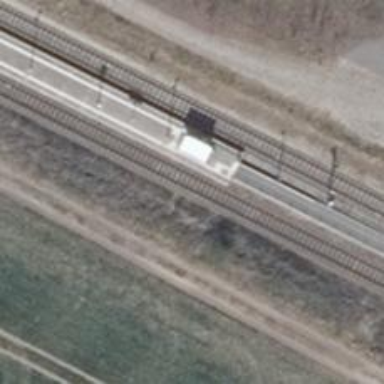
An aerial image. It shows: Stop position for public transport at railway stop.